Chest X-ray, PA view. Patient: 32 years old, sex M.
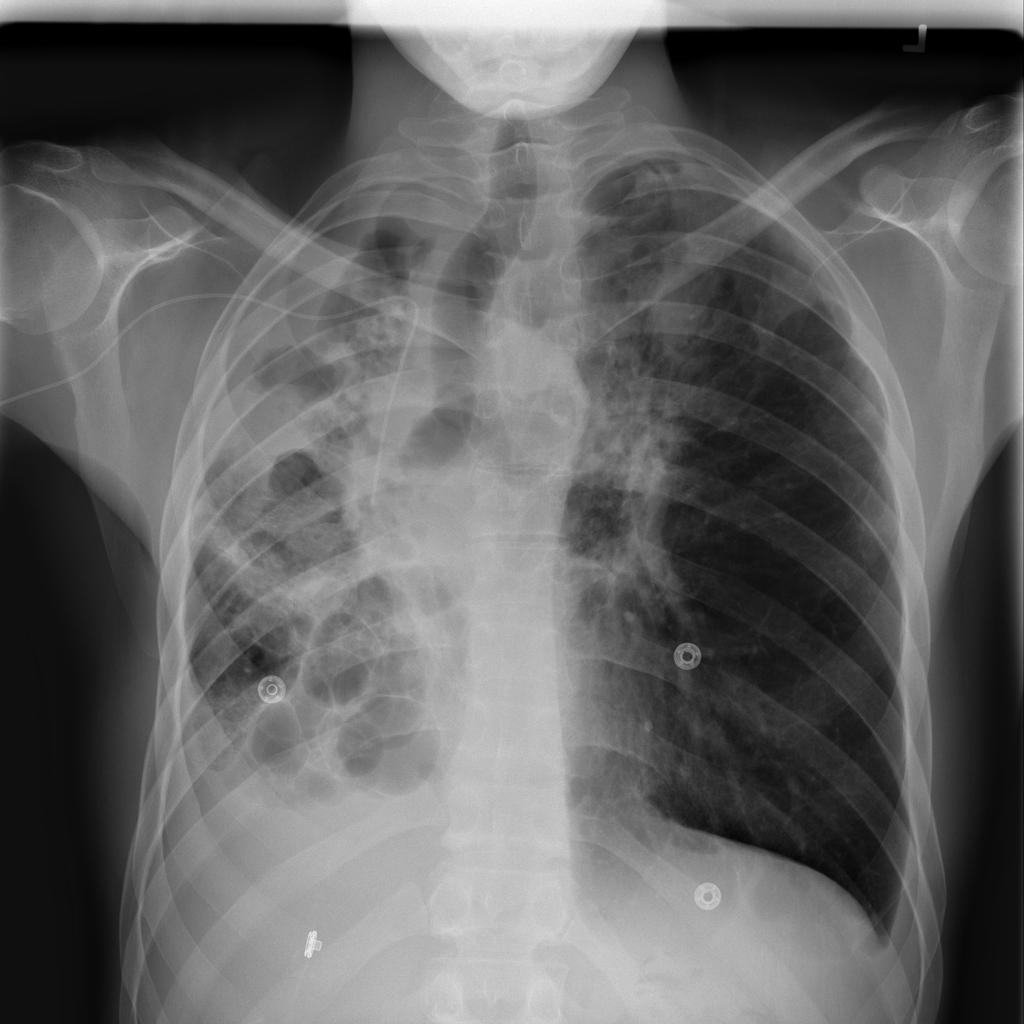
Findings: Infiltration, Pneumothorax